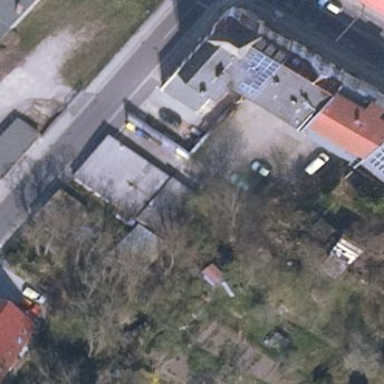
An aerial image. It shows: Flat-roofed garage.